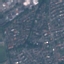
Land use / land cover: Residential